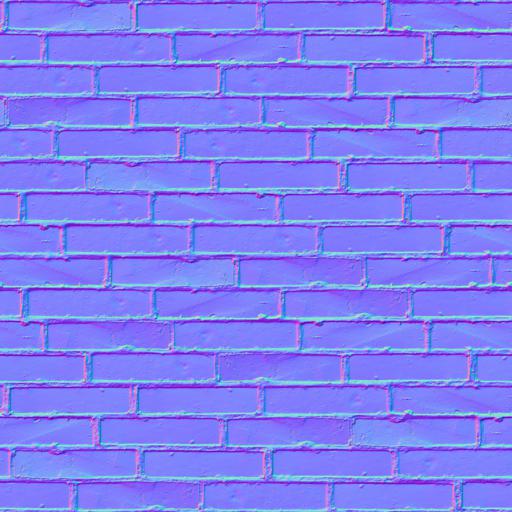
brick bricks brown wall